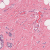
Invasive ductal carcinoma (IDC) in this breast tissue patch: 0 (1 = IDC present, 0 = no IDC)